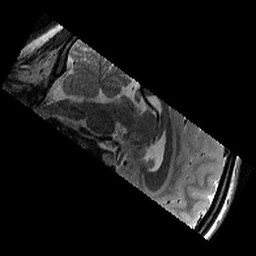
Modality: T2w
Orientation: sagittal
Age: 12
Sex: female
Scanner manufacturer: siemens
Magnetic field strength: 3 T
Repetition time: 9.23 s
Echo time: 0.067 s